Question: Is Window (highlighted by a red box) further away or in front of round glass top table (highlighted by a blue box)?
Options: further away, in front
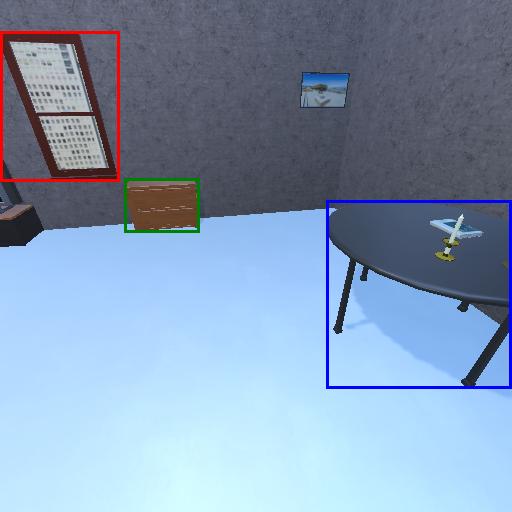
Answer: further away